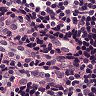
Metastatic tissue present: yes